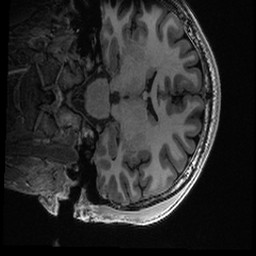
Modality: T1w
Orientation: coronal